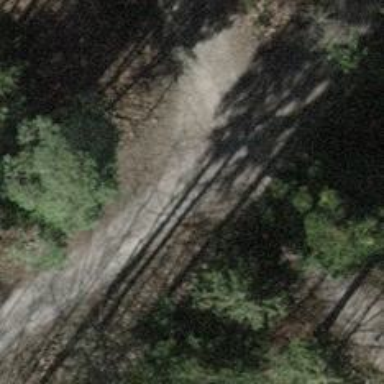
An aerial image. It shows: Compacted track with grade2 surface.